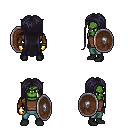
a pixel art fantasy rpg character, male body template, orc, green skin, brown long-sleeve shirt, teal pants, raven extra-long hairstyle, gold gloves, black shoes, shield, four views (front, back, left, right), 2x2 character sprite sheet, small pixel art, hard edges, no anti-aliasing